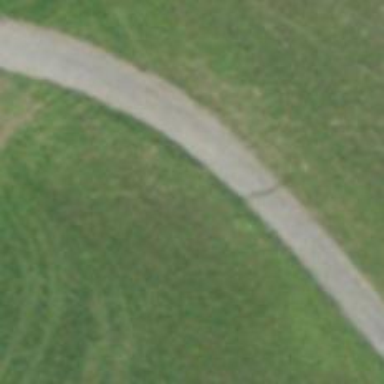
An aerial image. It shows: Compacted track with grade2 surface.